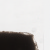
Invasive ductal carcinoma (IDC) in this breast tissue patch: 0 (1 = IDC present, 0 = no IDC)